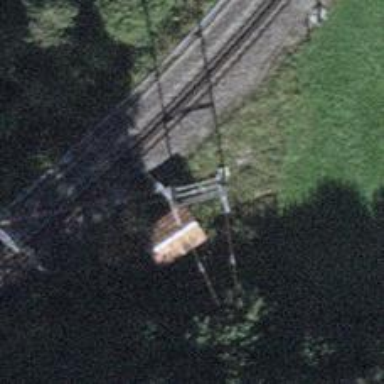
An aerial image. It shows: Power line in the image.